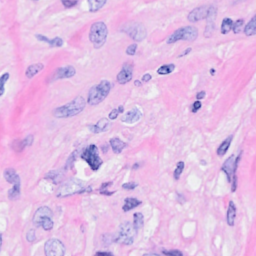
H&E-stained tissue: Breast